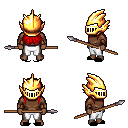
a pixel art fantasy rpg character, male body template, human, dark skin, brown long-sleeve shirt, white pants, red unkempt hairstyle, gold helm, cloth bracers, black slippers, spear, four views (front, back, left, right), 2x2 character sprite sheet, small pixel art, hard edges, no anti-aliasing